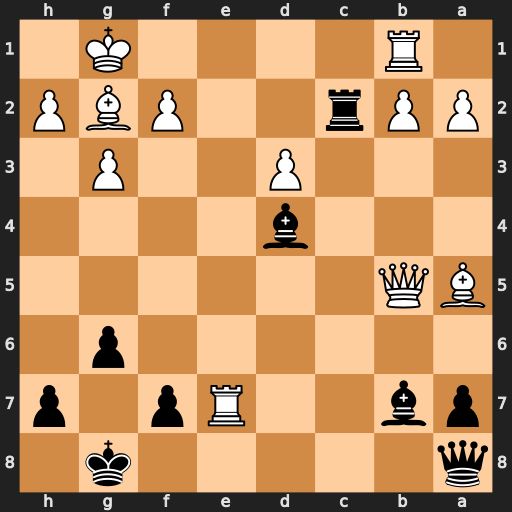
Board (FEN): q5k1/pb2Rp1p/6p1/BQ6/3b4/3P2P1/PPr2PBP/1R4K1
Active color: b
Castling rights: -
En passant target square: -
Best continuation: Bxf2+ Kf1 Bxg2#